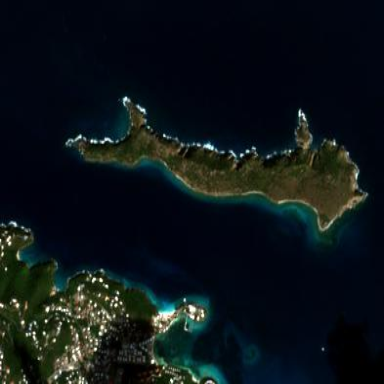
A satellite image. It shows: Island with natural coastline.